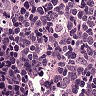
Metastatic tissue present: no